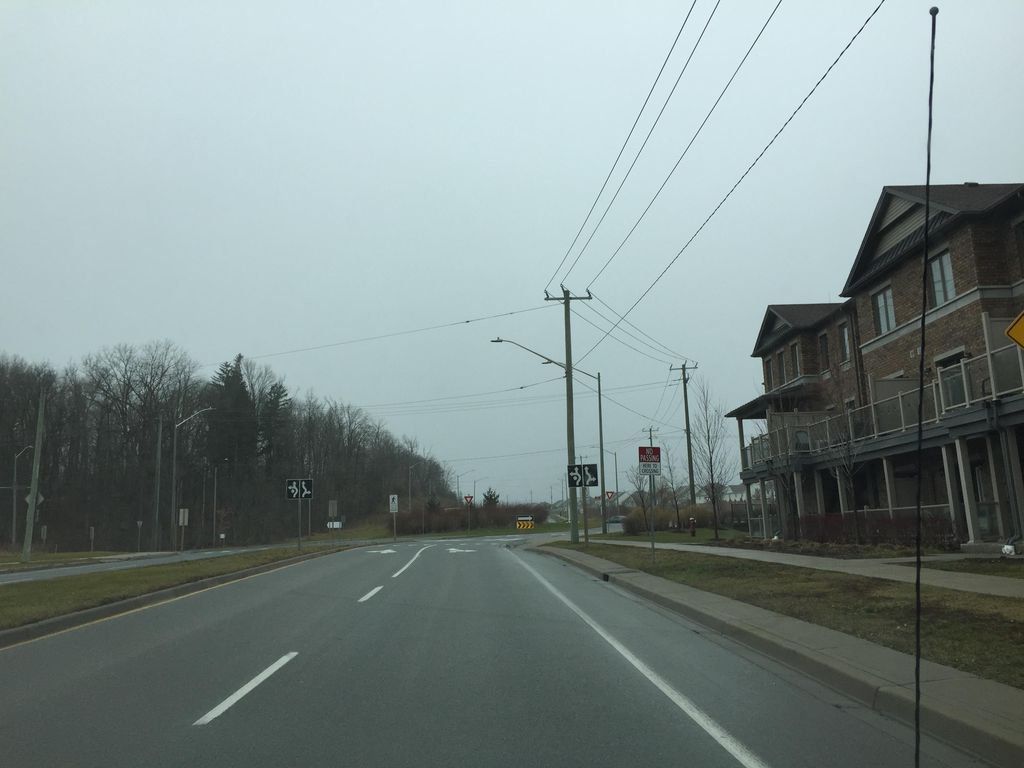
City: kitchener-waterloo